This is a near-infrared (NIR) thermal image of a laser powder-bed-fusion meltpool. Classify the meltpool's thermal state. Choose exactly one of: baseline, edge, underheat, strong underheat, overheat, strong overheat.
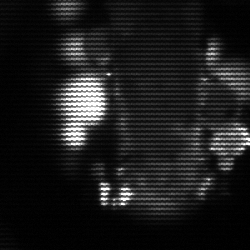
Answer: strong underheat